Interaction volume radius: 5 \u00c5
Interaction volume height: 20 \u00c5
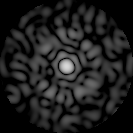
Disorder parameter: 0.842